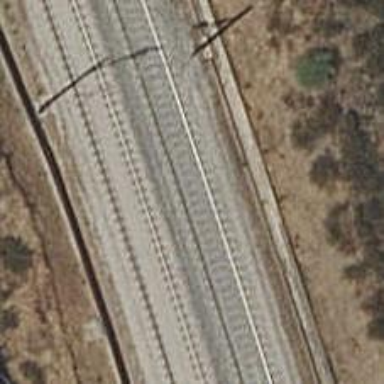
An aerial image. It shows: Railway track with contact lines for electrification.